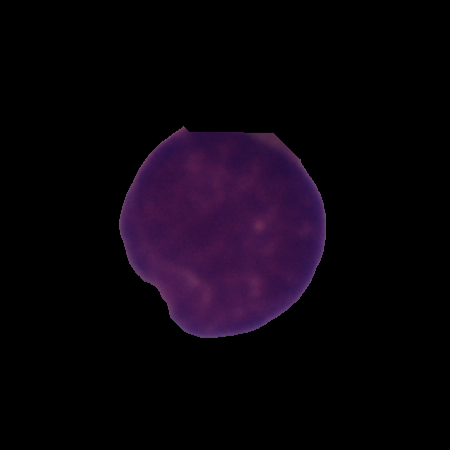
Label: cancer